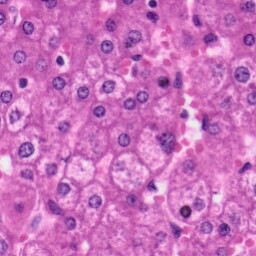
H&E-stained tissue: Liver